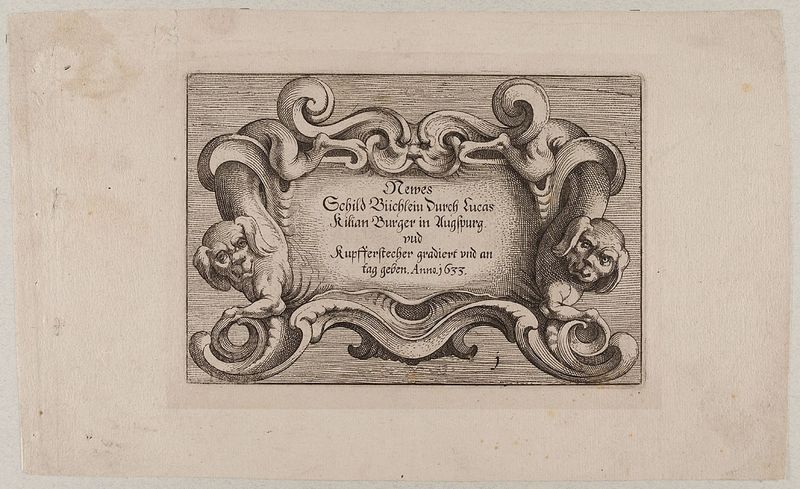
Titel: Titelblatt der Folge 'Newes Schild Büchlein'
Künstler: Lucas Kilian
Standort: Hamburg
Institution: Museum für Kunst und Gewerbe Hamburg
Schlagwörter: hund, hunde, tiere, ornament, papier, grafik, graphik, kartusche, ornamente, deutsch, fotografie, photographie, druckgraphik, druckgrafik, stich, kupferstich, tierornament, kupferstecher, gerippt, knorpelwerk, reproduktionen, druckerzeugnisse, tierornamente, ornamentstich, vorlageblätter, lucas kilian burger